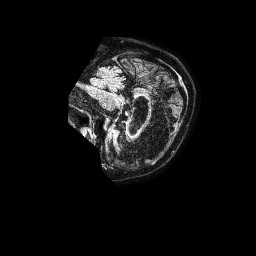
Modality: FLAIR
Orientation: sagittal
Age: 77
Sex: male
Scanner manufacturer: philips
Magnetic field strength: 1.5 T
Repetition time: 4.8 s
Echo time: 0.3 s